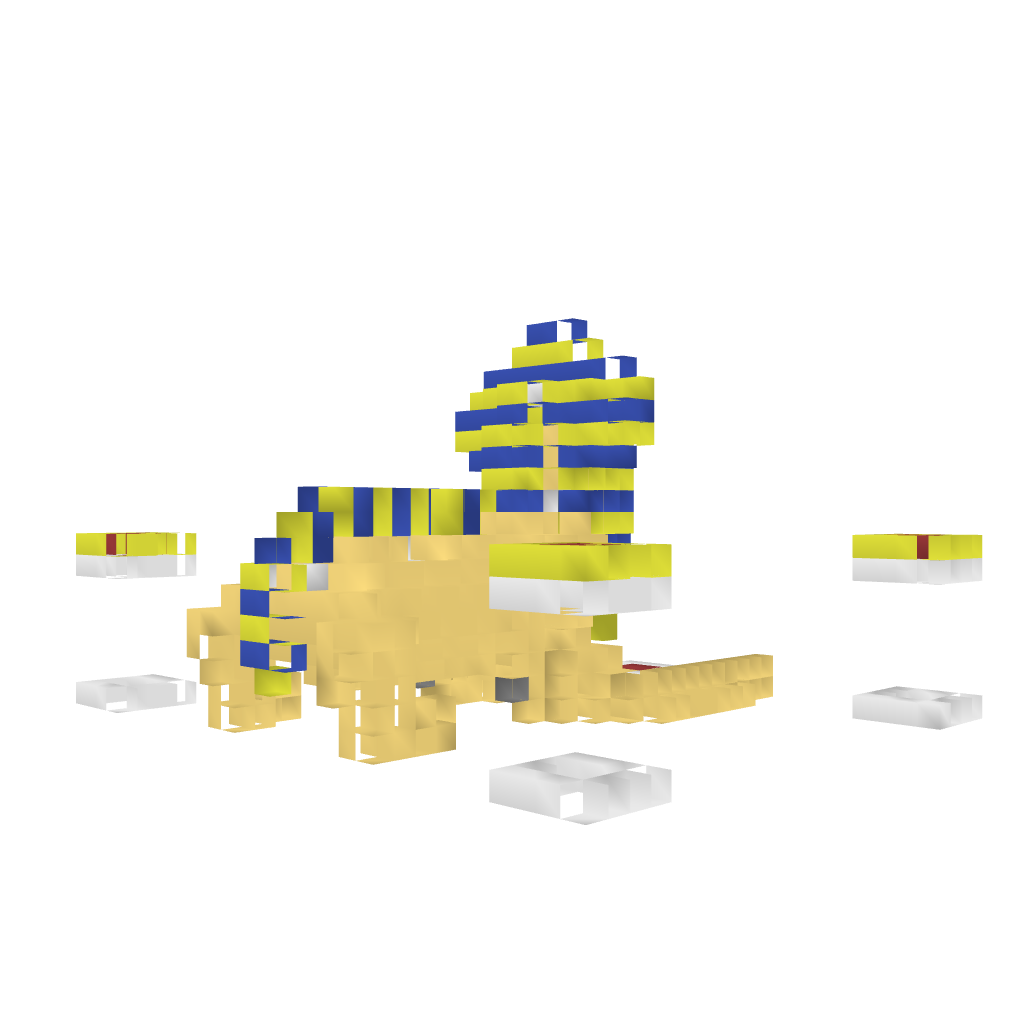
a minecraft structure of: Night Lit Sphinx good quality